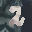
Label: 2